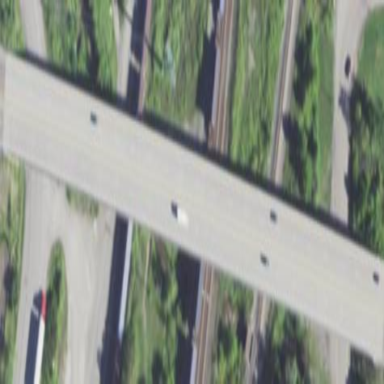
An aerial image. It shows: Viaduct bridge created by man.